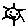
Label: sun